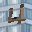
Label: 4